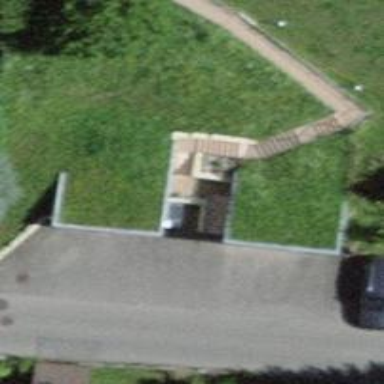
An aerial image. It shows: Set of steps on the road.